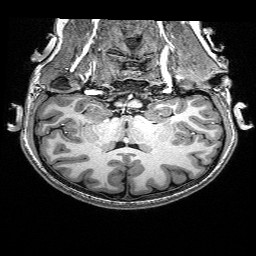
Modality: T1w
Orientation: sagittal